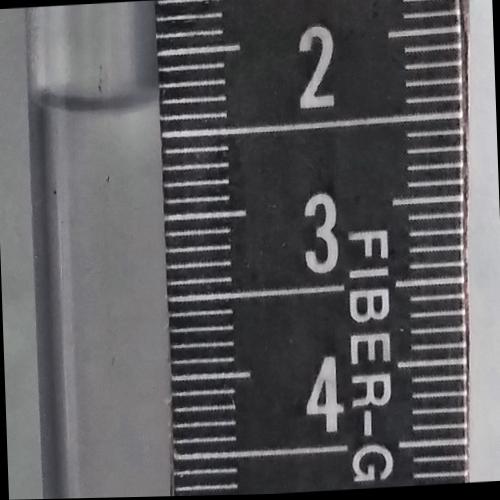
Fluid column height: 2.3 cm